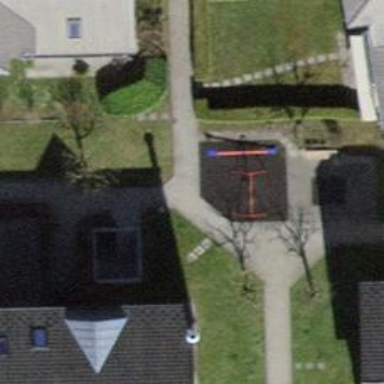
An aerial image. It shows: Playground with swings.